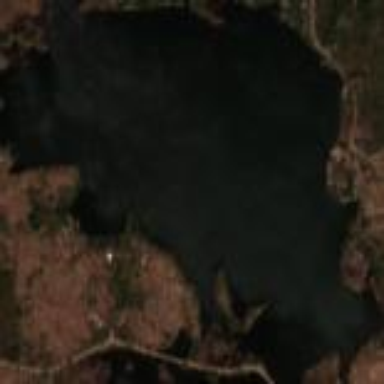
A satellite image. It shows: Lake with natural water.